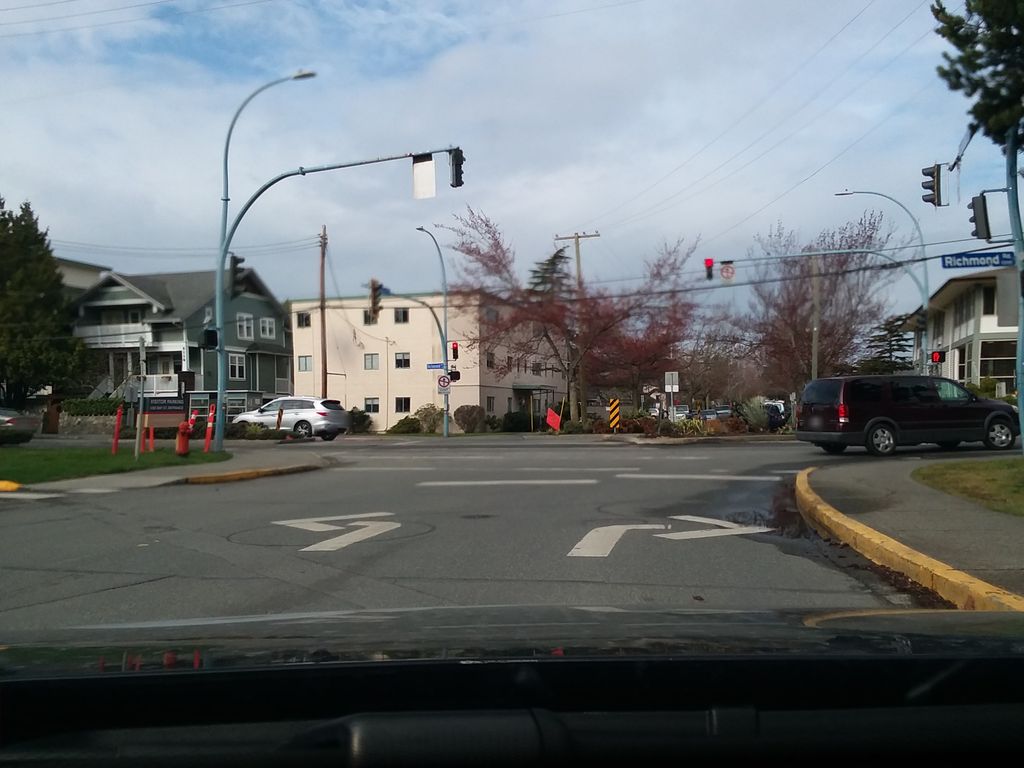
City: victoria